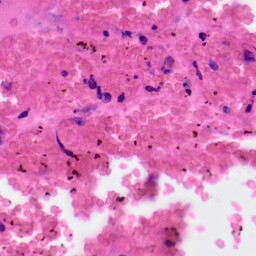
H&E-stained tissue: Colon